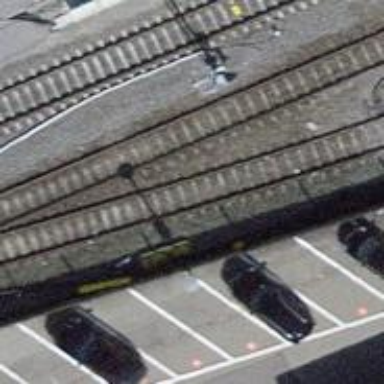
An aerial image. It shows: Railway signal.